Field crop: maize
Growth stage: 2
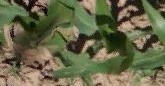
Species: maize